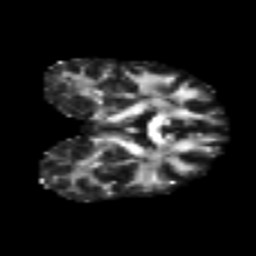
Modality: FA
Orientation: coronal
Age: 37
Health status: ill
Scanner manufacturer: philips
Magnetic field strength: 3 T
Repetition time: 9 s
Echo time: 0.127 s